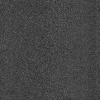
Atmospheric dust classification: dusty